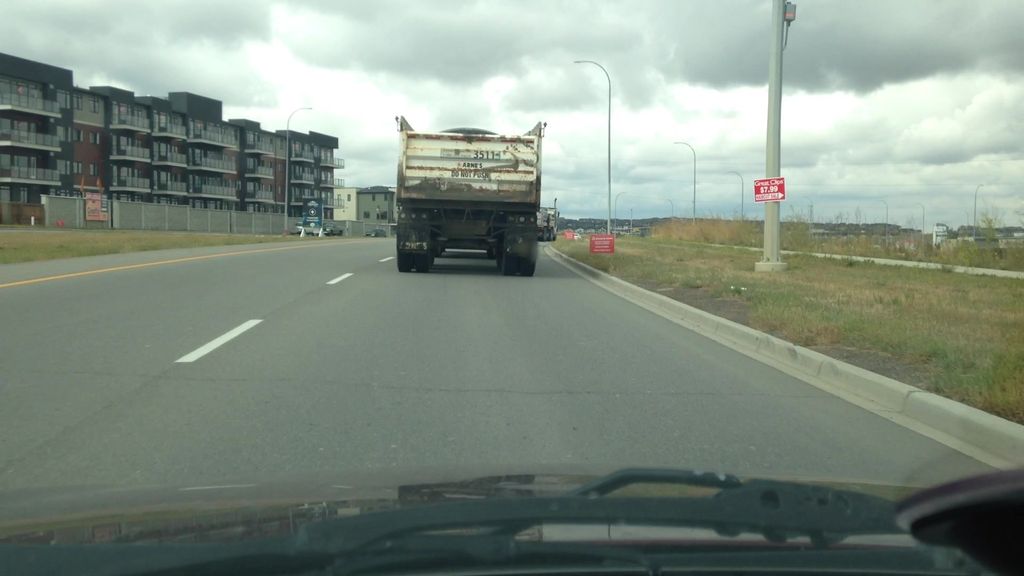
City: calgary